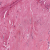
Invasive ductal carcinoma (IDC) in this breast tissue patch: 0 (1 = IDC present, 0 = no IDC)